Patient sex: M
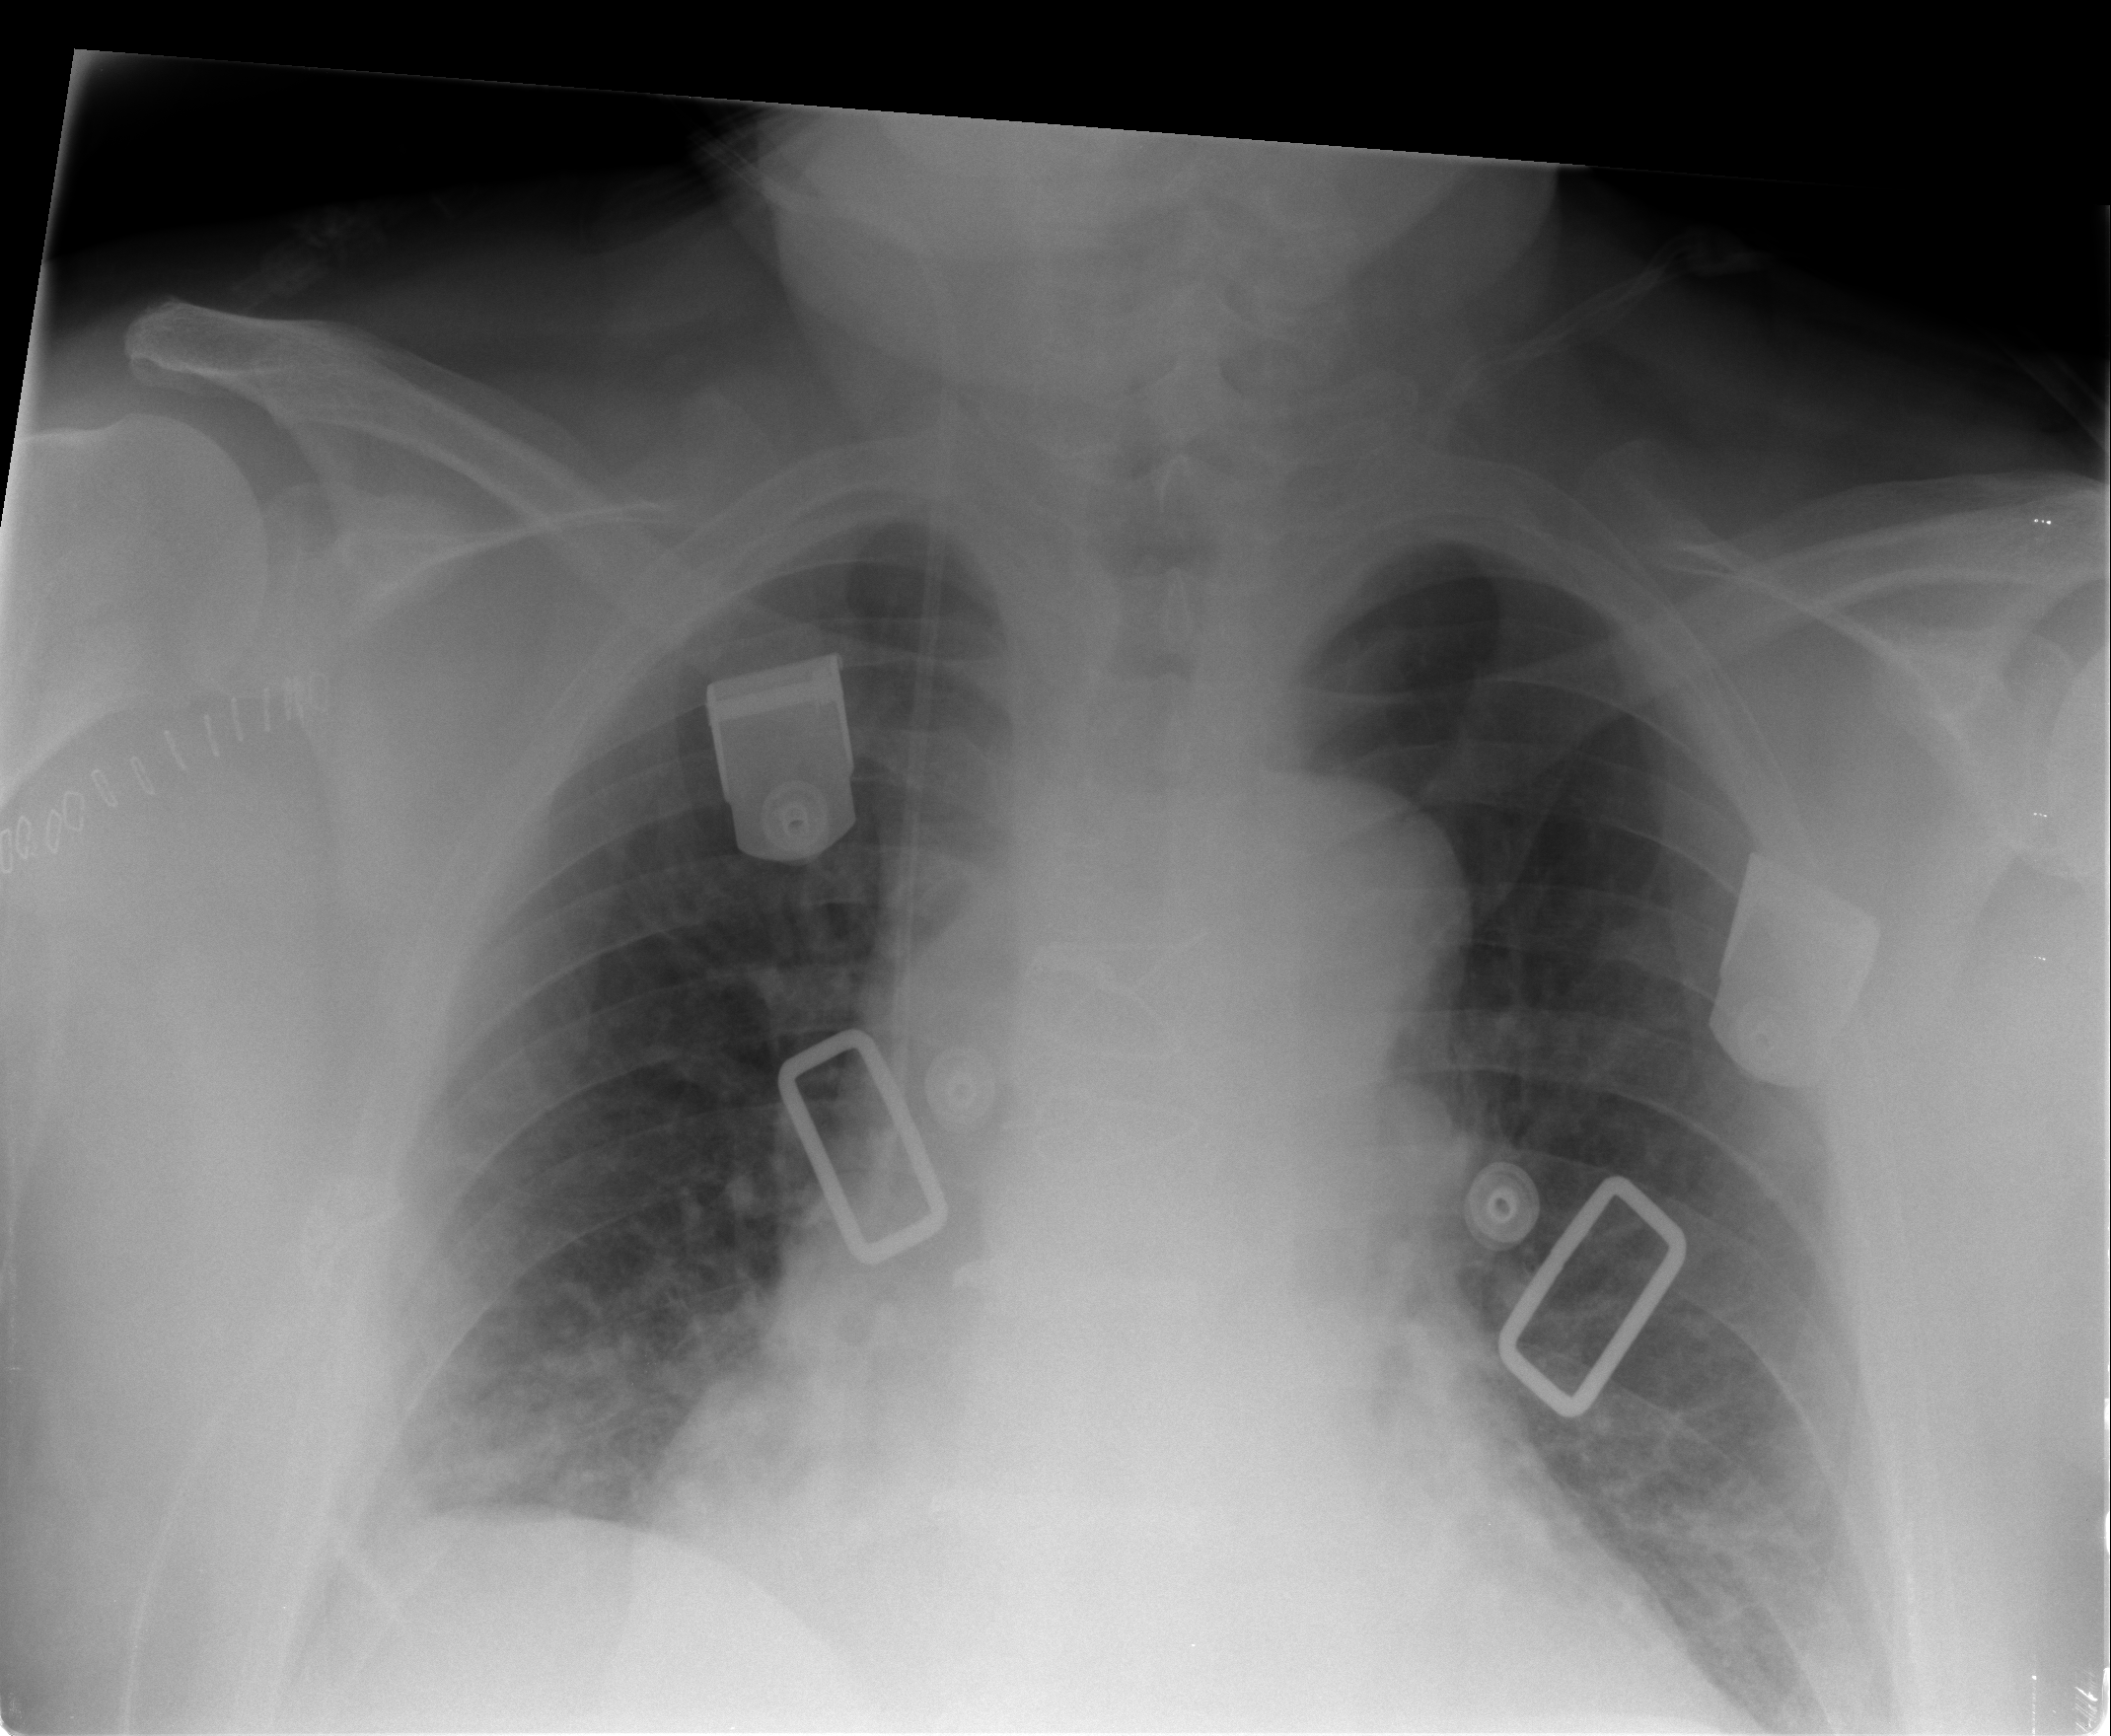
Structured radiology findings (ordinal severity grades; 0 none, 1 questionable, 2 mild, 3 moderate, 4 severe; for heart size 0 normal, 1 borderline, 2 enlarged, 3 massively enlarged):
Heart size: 2
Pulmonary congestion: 2
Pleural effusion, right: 0
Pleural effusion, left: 0
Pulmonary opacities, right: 2
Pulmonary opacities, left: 0
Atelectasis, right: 1
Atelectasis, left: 1